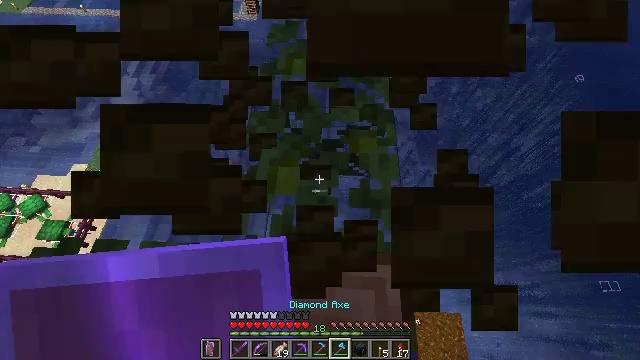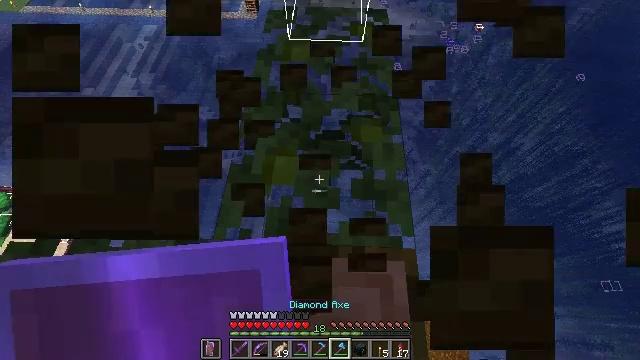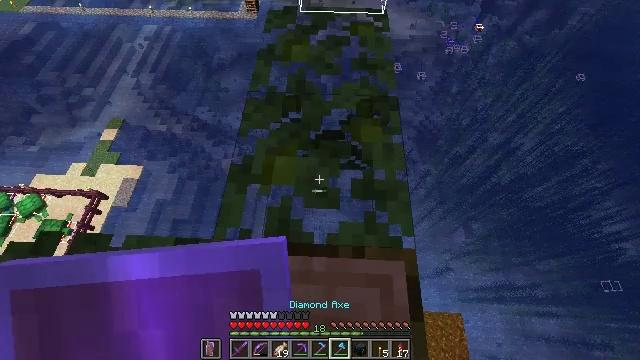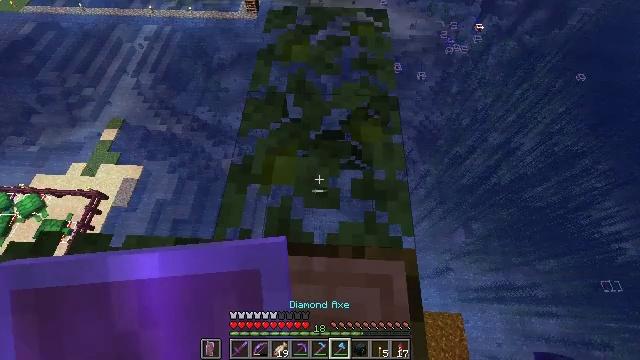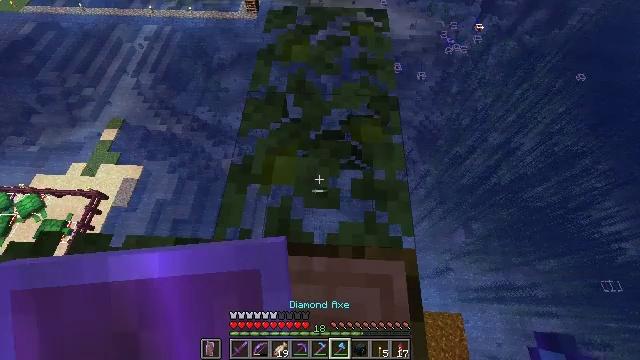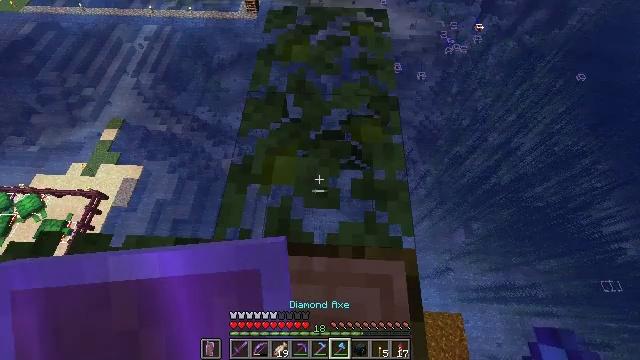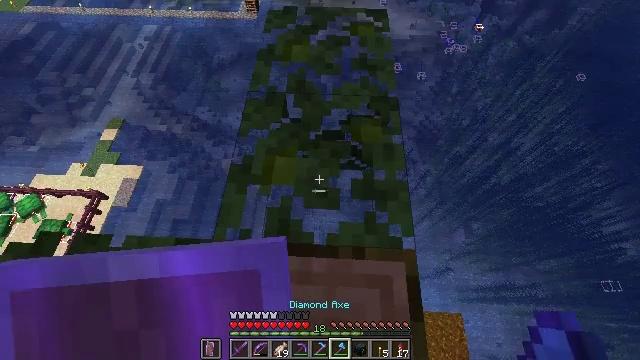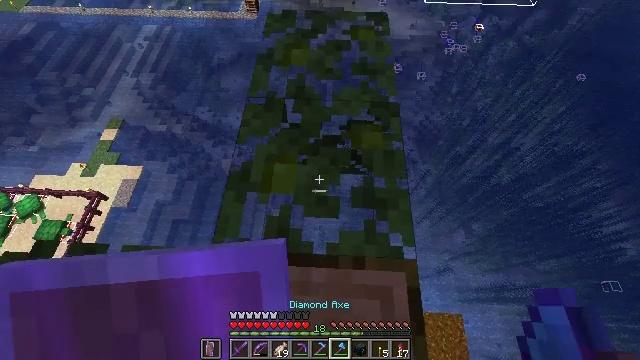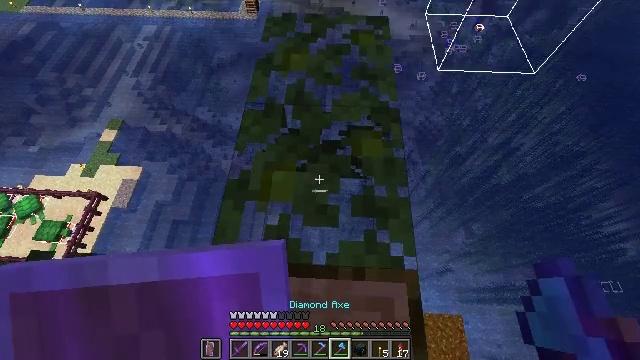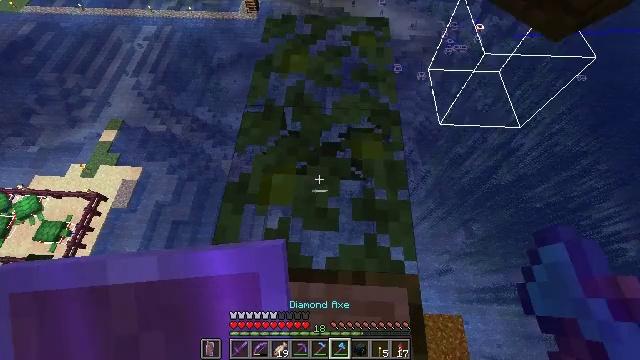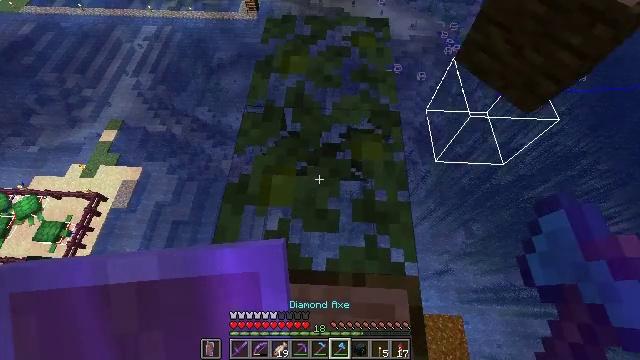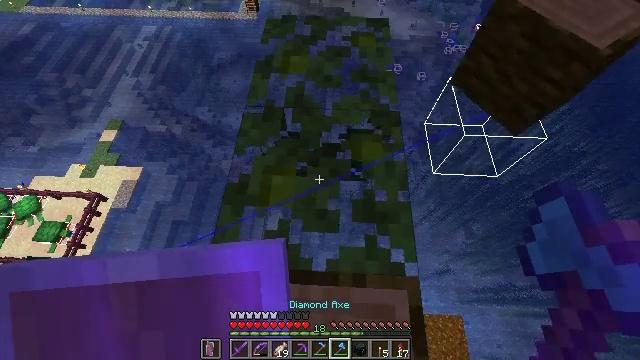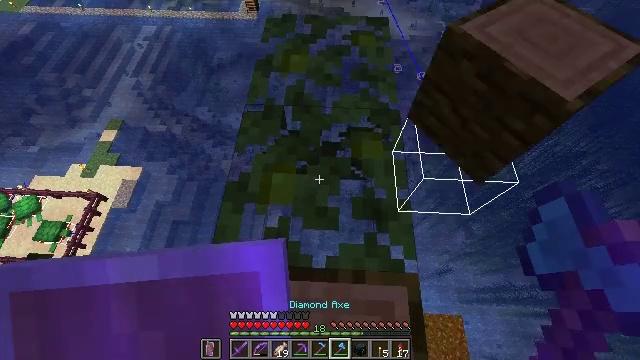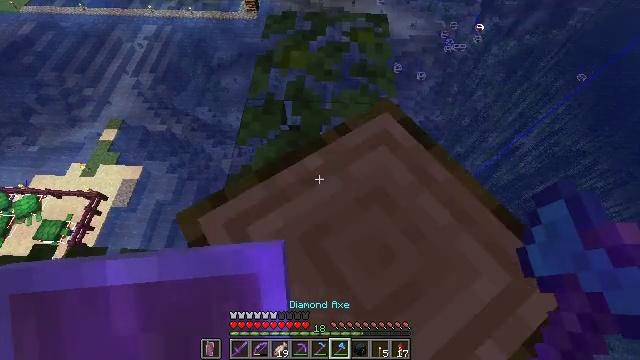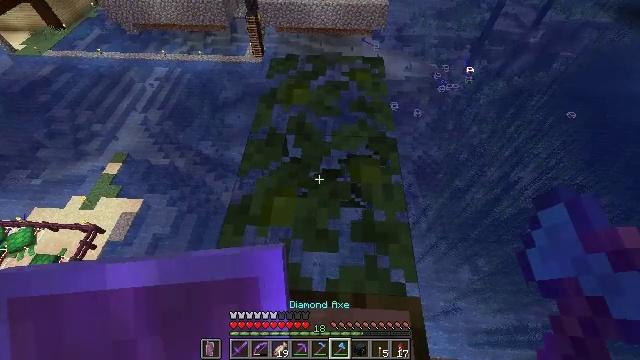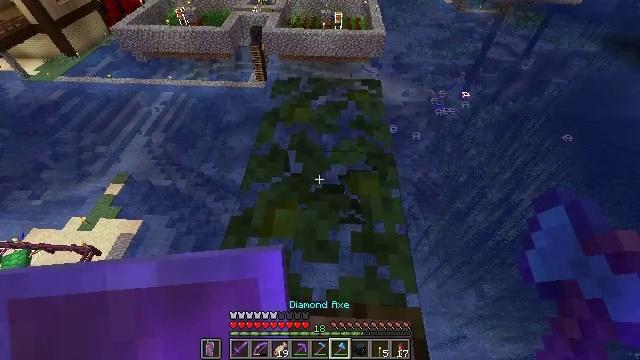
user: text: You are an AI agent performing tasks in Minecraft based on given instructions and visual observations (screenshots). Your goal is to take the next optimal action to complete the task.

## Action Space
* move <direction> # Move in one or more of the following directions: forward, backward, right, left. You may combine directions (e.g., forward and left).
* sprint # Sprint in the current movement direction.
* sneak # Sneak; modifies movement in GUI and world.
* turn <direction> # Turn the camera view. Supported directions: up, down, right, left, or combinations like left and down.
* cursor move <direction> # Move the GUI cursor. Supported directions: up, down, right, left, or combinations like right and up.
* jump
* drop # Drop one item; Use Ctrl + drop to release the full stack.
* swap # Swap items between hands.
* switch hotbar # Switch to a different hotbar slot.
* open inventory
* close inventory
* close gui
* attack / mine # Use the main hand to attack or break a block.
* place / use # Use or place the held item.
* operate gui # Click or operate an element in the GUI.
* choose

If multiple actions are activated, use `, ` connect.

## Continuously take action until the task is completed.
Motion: motion action
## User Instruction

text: Mine the jungle leaves to get saplings or sticks.
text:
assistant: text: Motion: sneak
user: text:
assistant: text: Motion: sneak
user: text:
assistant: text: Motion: sneak
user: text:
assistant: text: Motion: sneak
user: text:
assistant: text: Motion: sneak
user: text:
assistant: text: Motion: move forward, sneak
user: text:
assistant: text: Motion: move forward, sneak
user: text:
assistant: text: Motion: sneak
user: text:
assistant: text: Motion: sneak
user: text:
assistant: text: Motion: sneak
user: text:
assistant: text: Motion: sneak
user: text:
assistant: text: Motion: move back, sneak
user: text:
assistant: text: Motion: move back, sneak
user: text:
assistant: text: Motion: move back, sneak, turn up
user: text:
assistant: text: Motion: move back, sneak, turn up
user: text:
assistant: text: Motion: move back, sneak
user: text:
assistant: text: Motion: sneak
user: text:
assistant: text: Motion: sneak
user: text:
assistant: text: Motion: sneak
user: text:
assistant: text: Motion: sneak
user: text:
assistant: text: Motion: sneak
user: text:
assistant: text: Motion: sneak, attack / mine
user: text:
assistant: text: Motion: sneak, attack / mine
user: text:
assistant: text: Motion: sneak, turn up, attack / mine
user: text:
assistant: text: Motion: sneak, turn up, attack / mine
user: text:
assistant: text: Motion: sneak, attack / mine
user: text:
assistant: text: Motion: sneak, attack / mine
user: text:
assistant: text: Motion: sneak, attack / mine
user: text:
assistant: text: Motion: sneak, attack / mine
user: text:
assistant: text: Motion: sneak, attack / mine